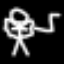
Label: angel